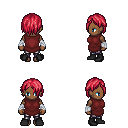
a pixel art fantasy rpg character, female body template, human, dark skin, maroon tunic, metal pants, ruby red bangs hairstyle, white cloth bandages, black shoes, four views (front, back, left, right), 2x2 character sprite sheet, small pixel art, hard edges, no anti-aliasing